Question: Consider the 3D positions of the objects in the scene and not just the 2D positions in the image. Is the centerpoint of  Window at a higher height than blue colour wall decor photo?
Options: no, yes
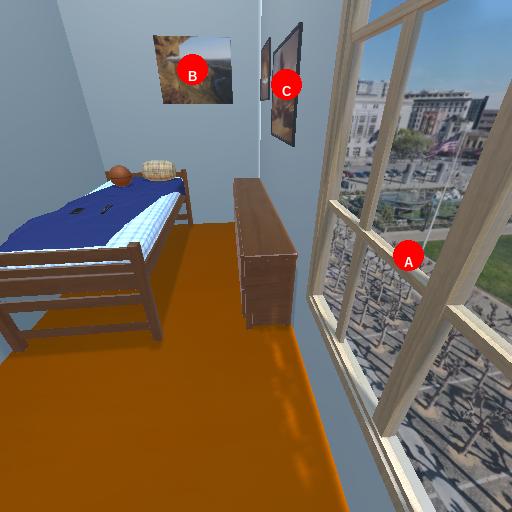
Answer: no